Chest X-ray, AP view. Patient: 57 years old, sex F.
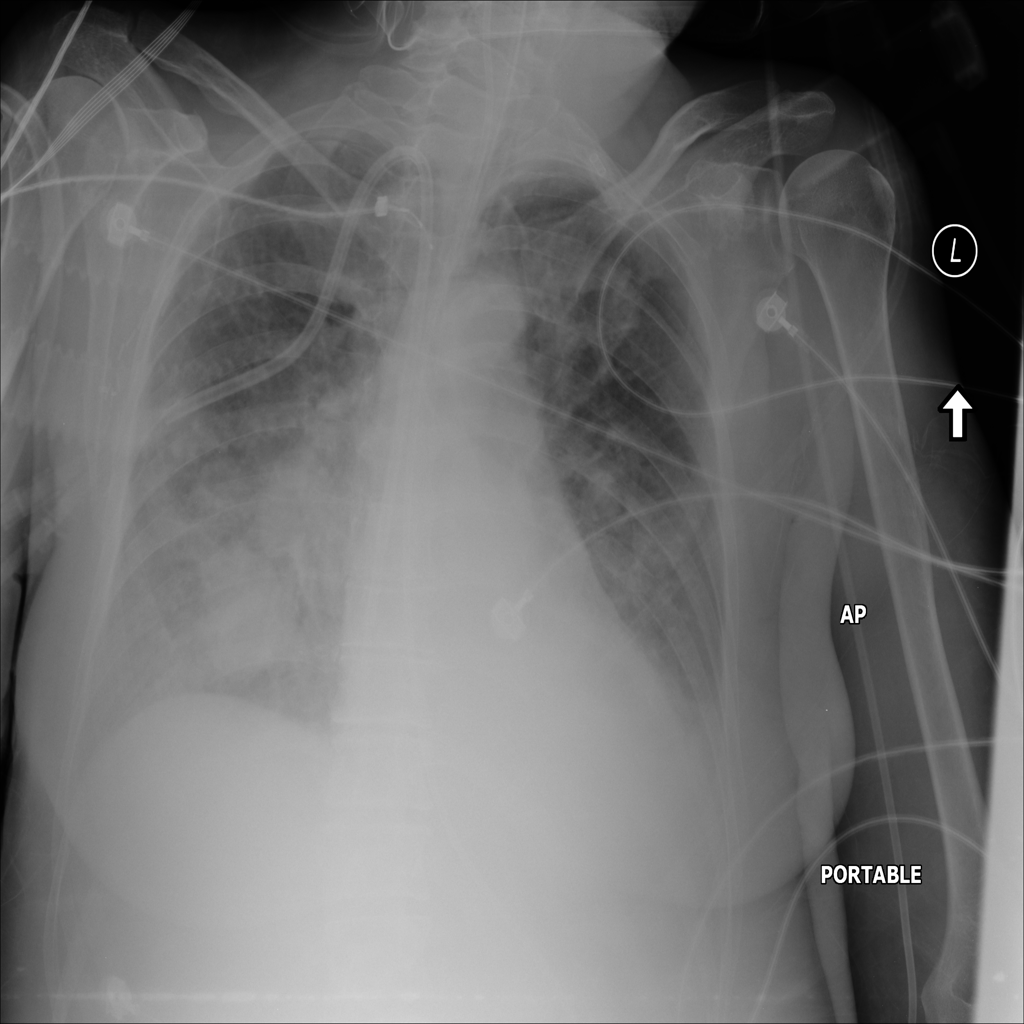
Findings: Consolidation, Infiltration